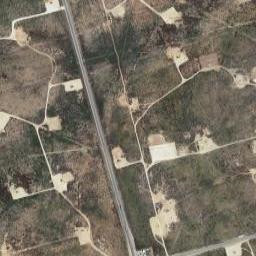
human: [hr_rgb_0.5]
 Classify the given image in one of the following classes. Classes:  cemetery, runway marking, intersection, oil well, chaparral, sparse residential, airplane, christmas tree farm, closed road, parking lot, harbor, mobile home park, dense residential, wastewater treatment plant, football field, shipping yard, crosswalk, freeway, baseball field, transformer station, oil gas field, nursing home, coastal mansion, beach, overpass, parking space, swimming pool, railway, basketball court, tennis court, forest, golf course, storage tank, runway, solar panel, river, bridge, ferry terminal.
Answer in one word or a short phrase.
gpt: oil gas field